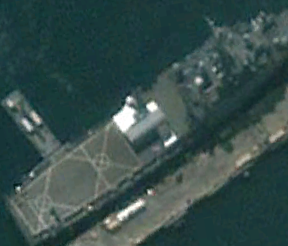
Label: combat